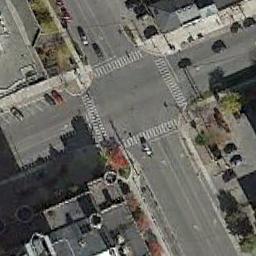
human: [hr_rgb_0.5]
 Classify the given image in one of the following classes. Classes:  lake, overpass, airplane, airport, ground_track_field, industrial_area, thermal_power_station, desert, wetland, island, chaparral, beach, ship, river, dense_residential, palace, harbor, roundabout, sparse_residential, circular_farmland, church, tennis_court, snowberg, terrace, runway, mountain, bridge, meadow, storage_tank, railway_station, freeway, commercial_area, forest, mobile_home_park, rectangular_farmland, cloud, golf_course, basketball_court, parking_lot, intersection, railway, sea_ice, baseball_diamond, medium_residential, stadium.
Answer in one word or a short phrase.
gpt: intersection